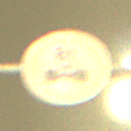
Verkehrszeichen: TatsaechlicheAchslast
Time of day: Night
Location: Outdoor (Urban)
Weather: Overcast
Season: NotSpecified
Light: Artificial